Question: This is the start of my relational model;

I don't to use DataMapper's redundant way of having a relational table for everything, but yet I can't seem to;
'''
<?php
$brand = new Brand(1);
var_dump($brand->themes->get());
'''
'''
var $has_many = array(
'themes' => array(
'class' => 'theme',
'join_table' => 'themes'
)
);
}
'''
'''
<?php
class Theme extends DataMapper {
var $has_one = array(
'brand' => array(
'join_table' => 'brands',
)
);
}
'''
This result in the brands.id field to fail;
'''
SELECT 'themes'.*
FROM ('themes')
LEFT OUTER JOIN 'brands' brands ON 'themes'.'id' = 'brands'.'theme_id'
WHERE 'brands'.'brand_id' = 1 # <<< Wrong :(
'''
I read the docs but it seems I'm reading too far fetched. I don't want to use the relational tables, unless it's a real ManyToMany relationship.
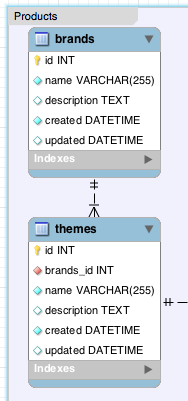
Answer: Edit your models:
'''
var $has_many = array(
'theme'
)
'''
'''
var $has_one = array(
'brand'
)
'''
Now you can easily get the info in your controllers. If you want to list the themes for a brand, use:
'''
$_brand = new Brand;
$brand = $_obrand->get_by_id(1);
foreach($brand->themes AS $theme) {
echo $theme->name;
}
'''
Note: example above requires to autoload relations in the config, see <URL>:
'''
$config['auto_populate_has_many'] = TRUE;
$config['auto_populate_has_one'] = TRUE;
'''